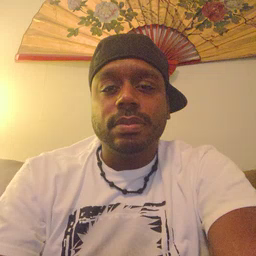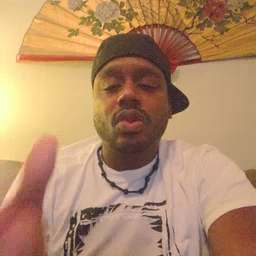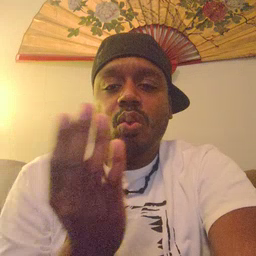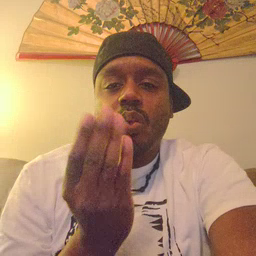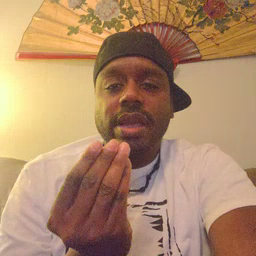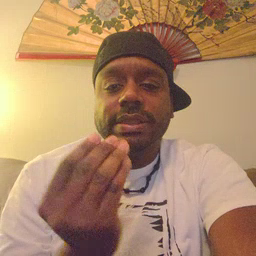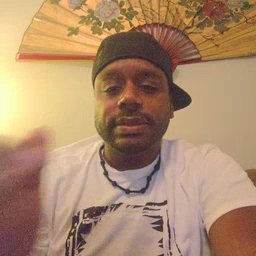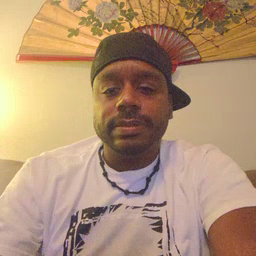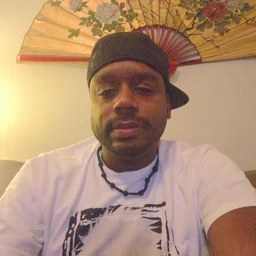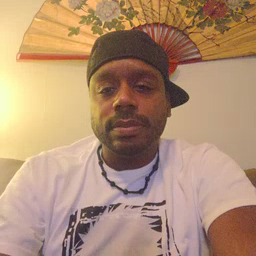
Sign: wet